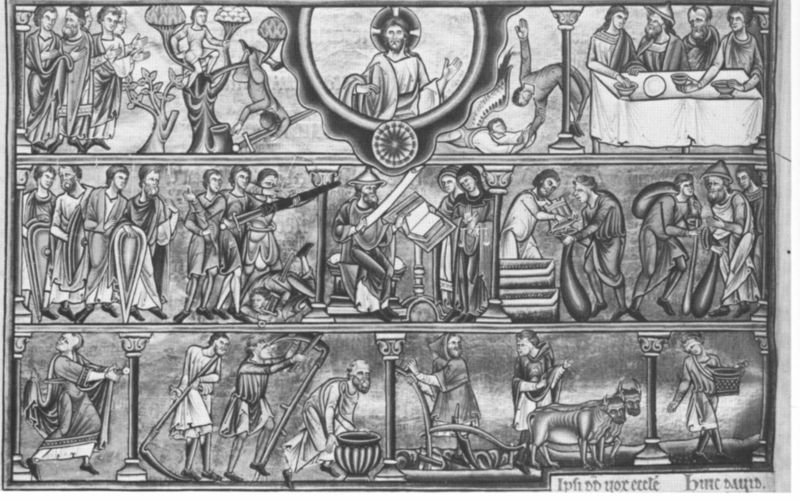
Titel: Canterbury Psalter von Paris
Standort: Herstellungsort: Canterbury, Christ Church (EU - GB)
Institution: Paris, Bibliothèque Nationale
Schlagwörter: baum, mann, menschen, frau, grau, holz, säule, säulen, tisch, zeichnung, tier, tiere, barock, bibel, schale, bild, tischtuch, gewand, sack, krug, kuh, treppe, könig, soldaten, essen, wein, brot, foto, schild, buch, kohle, selbstmord, radierung, stich, kupfer, schwert, heiligenschein, werkzeug, christus, jesus, mittelalter, heilige, abendmahl, jünger, ochsen, pflug, stier, stiere, szenen, handschrift, sense, latein, schilde, apostel, buchmalerei, das letzte abendmahl, gleichnisse, jünge, senne